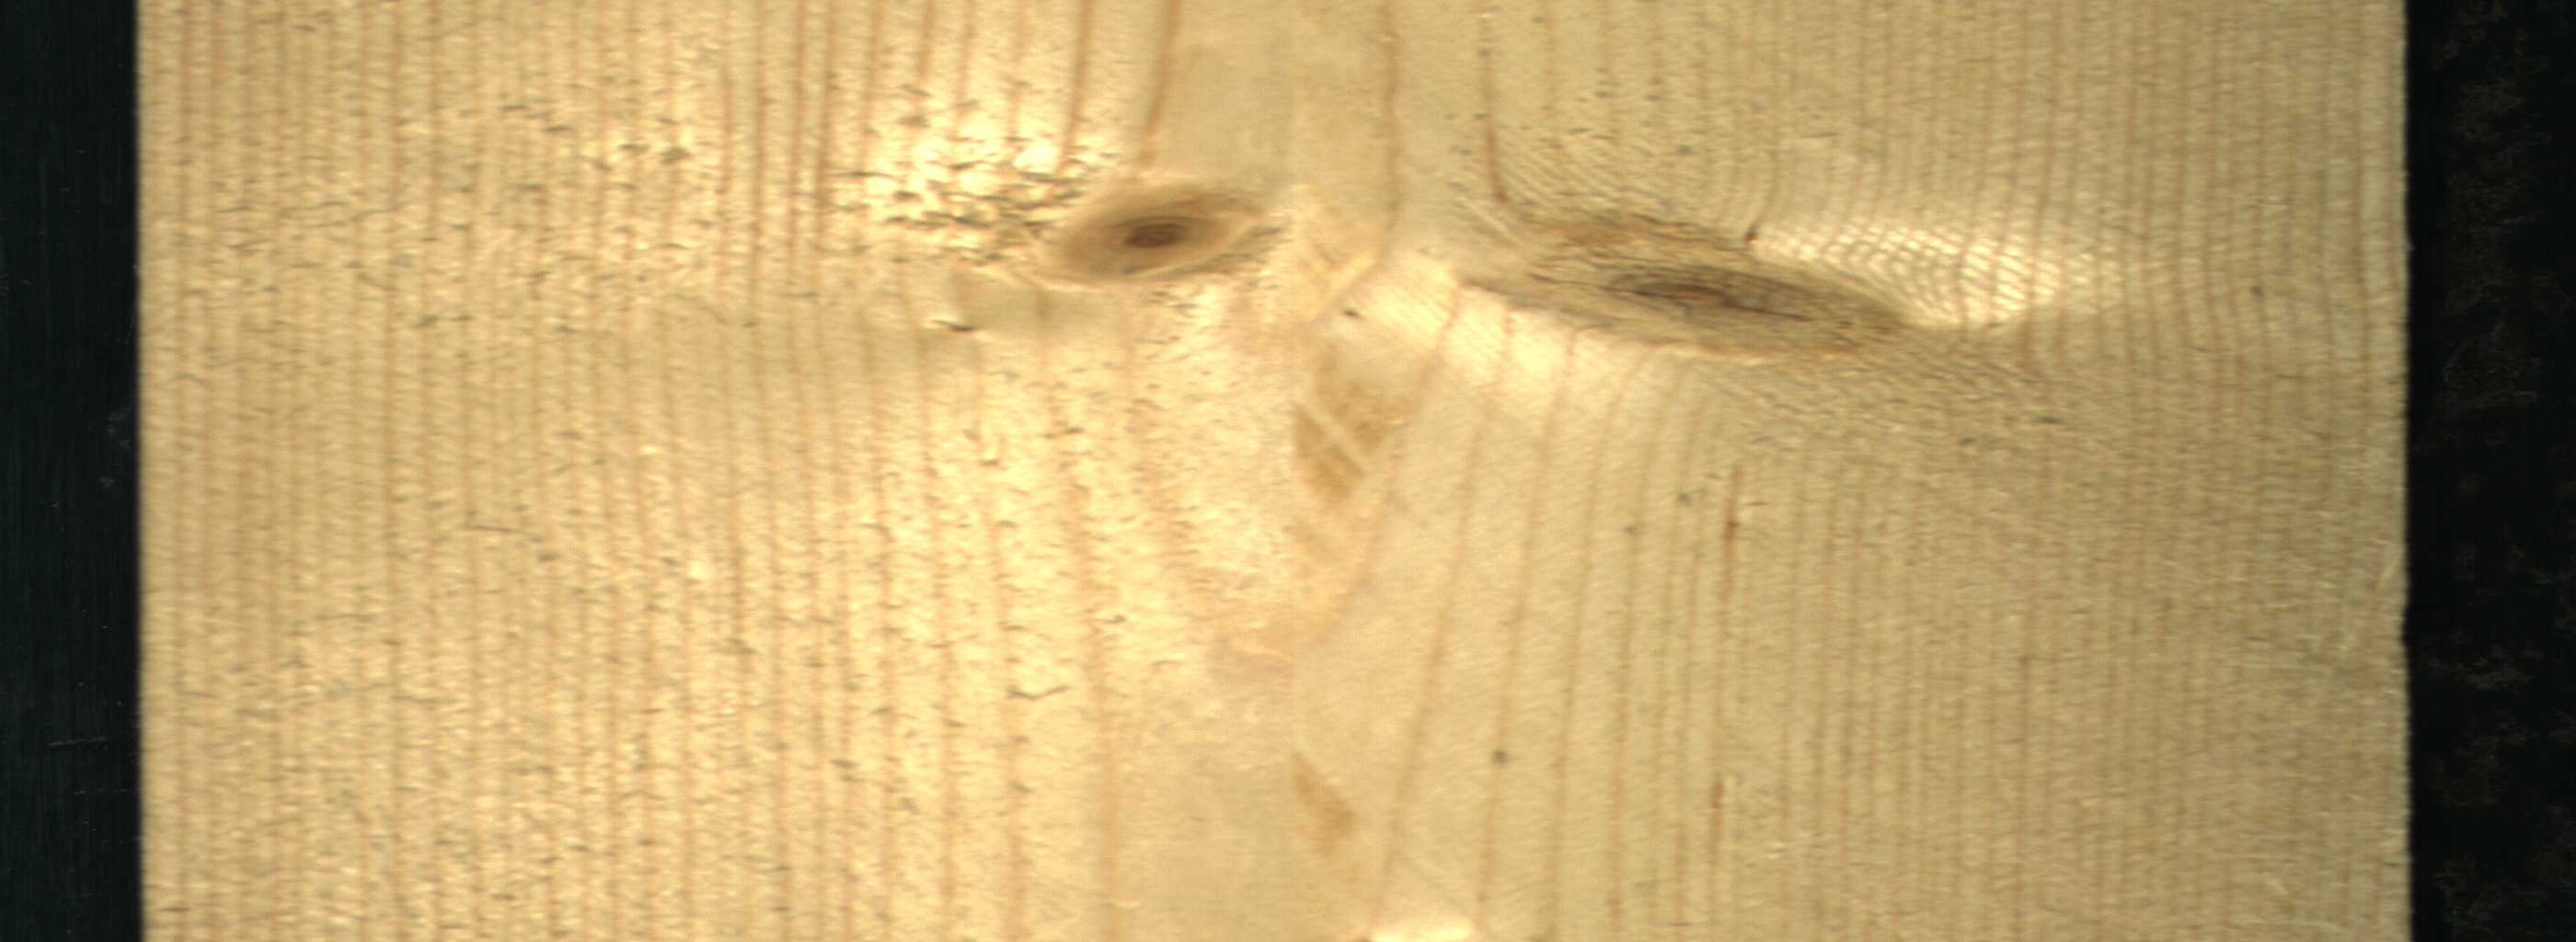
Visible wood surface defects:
Live_Knot
Live_Knot